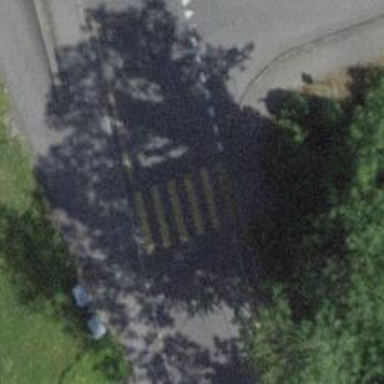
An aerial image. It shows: Kerb serving as barrier.